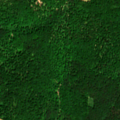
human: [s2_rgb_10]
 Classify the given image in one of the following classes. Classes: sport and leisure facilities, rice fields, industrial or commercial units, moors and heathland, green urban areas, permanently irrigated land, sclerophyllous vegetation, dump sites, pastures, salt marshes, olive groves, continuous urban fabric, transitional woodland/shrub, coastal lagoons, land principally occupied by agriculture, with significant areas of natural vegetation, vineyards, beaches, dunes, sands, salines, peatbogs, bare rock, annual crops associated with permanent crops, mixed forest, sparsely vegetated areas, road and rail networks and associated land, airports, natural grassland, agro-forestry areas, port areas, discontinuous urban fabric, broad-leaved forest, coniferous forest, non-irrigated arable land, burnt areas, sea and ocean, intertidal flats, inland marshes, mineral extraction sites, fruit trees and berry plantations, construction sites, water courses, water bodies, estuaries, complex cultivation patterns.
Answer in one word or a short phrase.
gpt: non-irrigated arable land, broad-leaved forest, mixed forest